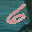
Label: 6